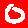
Digit: 0